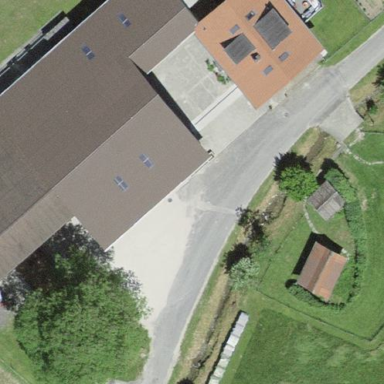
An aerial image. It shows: Farmyard area.